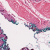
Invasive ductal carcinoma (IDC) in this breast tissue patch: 0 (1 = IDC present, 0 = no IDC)